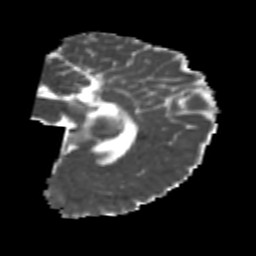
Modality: MD
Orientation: sagittal
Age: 24
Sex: female
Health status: healthy
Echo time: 0.074 s